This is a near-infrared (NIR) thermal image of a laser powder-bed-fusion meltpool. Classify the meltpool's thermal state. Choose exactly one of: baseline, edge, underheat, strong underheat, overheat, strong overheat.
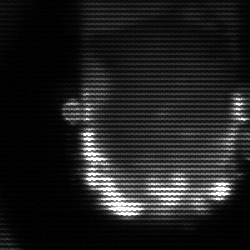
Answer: baseline